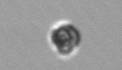
Label: Dinophyceae